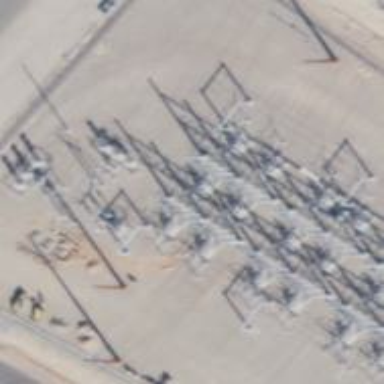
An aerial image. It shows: Switch for power supply.